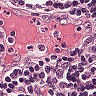
Metastatic tissue present: no